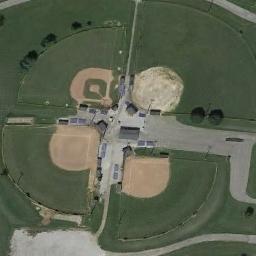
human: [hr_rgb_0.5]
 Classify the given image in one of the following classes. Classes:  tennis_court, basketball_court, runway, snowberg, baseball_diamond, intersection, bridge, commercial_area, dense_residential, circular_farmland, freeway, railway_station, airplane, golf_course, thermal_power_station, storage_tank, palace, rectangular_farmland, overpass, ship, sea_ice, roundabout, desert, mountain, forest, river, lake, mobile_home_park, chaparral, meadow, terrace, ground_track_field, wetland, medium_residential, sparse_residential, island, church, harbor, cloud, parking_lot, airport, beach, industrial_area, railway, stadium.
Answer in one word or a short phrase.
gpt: baseball_diamond